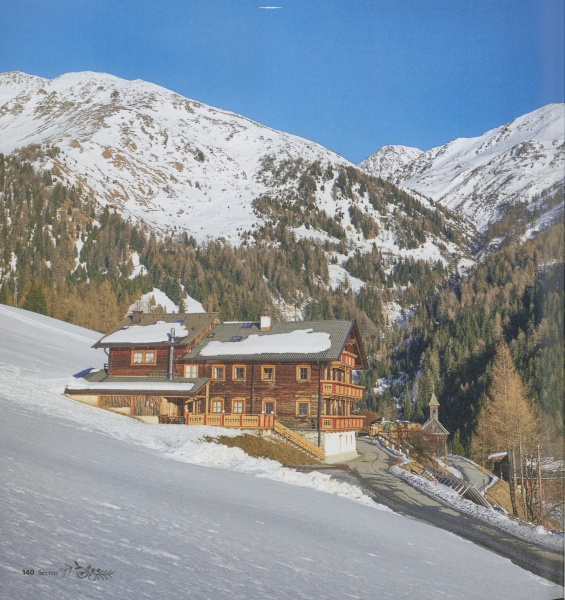
Institution: Servusmagazin
Schlagwörter: baum, berg, blau, himmel, bäume, grün, landschaft, braun, fenster, holz, strasse, weiss, dach, eis, haus, schnee, weg, stein, hügel, kalt, hütte, kirche, sonne, wald, schornstein, aussicht, balkon, naturalismus, abhang, berge, gebirge, gipfel, hang, dorf, kahl, alm, lawine, steil, hof, winter, idylle, stille, tannen, treppe, geländer, balkone, foto, fotografie, veranda, wandern, alpen, urlaub, berggipfel, schweiz, fichte, tanne, ferien, österreich, schnitzerei, wärme, karte, holzhütte, blauer himmel, bauernhaus, kapelle, siedlung, nadelwald, baüme, schneebedeckt, holzhaus, wanderung, gasthaus, schindeln, alpin, zuhause, verschneit, stiegen, erholung, ski, kappelle, eisig, almhütte, bergsteigen, schneee, ausicht, holzbauten, unterkunft, skifahren, berghaus, alpenhütte, bergbauernhof, landtschaft, 149, aper, wärem, heiße schokolade, hüttengaudi, winter am berg, vranda, haüse, tannebaüme, moderinisert